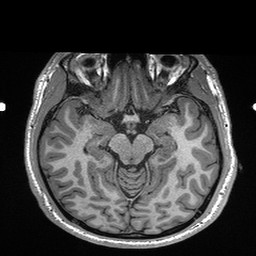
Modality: T1w
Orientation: coronal
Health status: healthy
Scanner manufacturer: siemens
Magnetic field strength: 3 T
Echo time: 0.00298 s